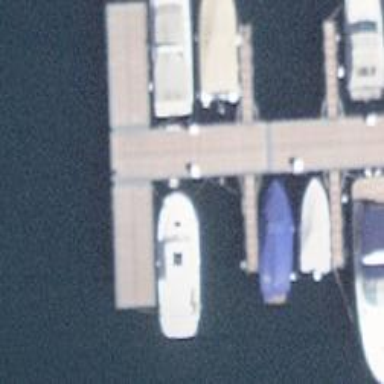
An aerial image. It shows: Man-made pier.